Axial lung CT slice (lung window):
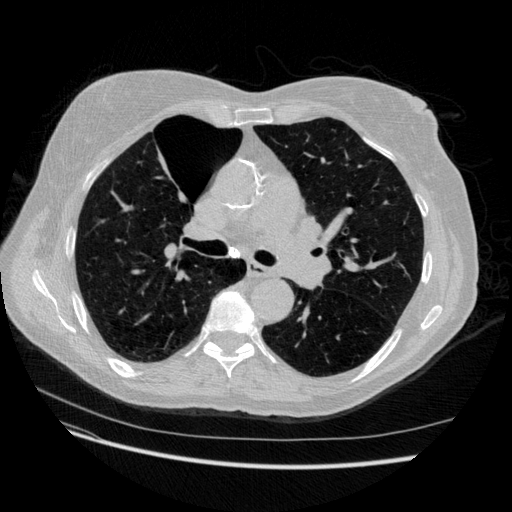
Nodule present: no